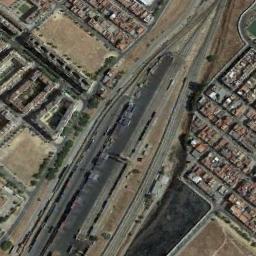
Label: railway_station